Question: I implemented the following global exception 'catch' in my WinForms application:
'''
static class Program
{
/// <summary>
/// The main entry point for the application.
/// </summary>
[STAThread]
static void Main()
{
try
{
Application.EnableVisualStyles();
Application.SetCompatibleTextRenderingDefault(false);
Application.Run(new MyMainForm());
}
catch (Exception ex)
{
MessageBox.Show("UNHANDLED EXCEPTION: The program will be terminated. Details follow:
" +
getExceptionInfoWithDebuggerOutput(ex),
"Global Exception",
MessageBoxButtons.OK,
MessageBoxIcon.Error);
}
}
}
'''
Then down the code, an exception is raised (something as this one -- totally due to my forgetfulness):
'''
public partial class MyPage : UserControl
{
void func1()
{
SqlConnectionStringBuilder conStr = null;
//... later
conStr.DataSource = strServer; //<<--- Where exception is raised
}
}
'''
Now, if I'm debugging my project, I see my 'Global Exception' message box from the global exception handler.
But if I'm not debugging my project and run it as Ctrl+F5, or if I build a Release project, I get the following window instead of the one I coded above:

Any idea how to make my global exception handler do the processing instead?
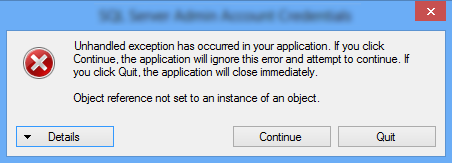
Answer: You should be hooking an event such as <URL>.
These events are raised before the global error handler you're seeing in release mode. This allows you to log errors before bailing out.. in a nicer way.
There are other events that are raised also. For example, <URL>. Reading the documentation will give you better insights into your specific needs.
I have to note that the error you're seeing is a 'NullReferenceException'.. which would ideally be nicely handled within your code. Still, hooking these events and logging exceptions is a good idea.